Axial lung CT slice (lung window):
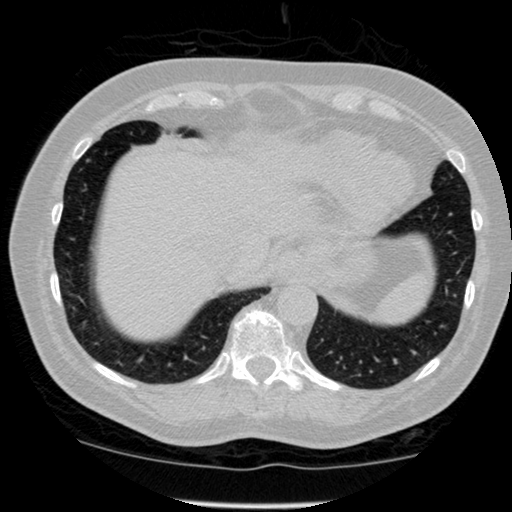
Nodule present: no